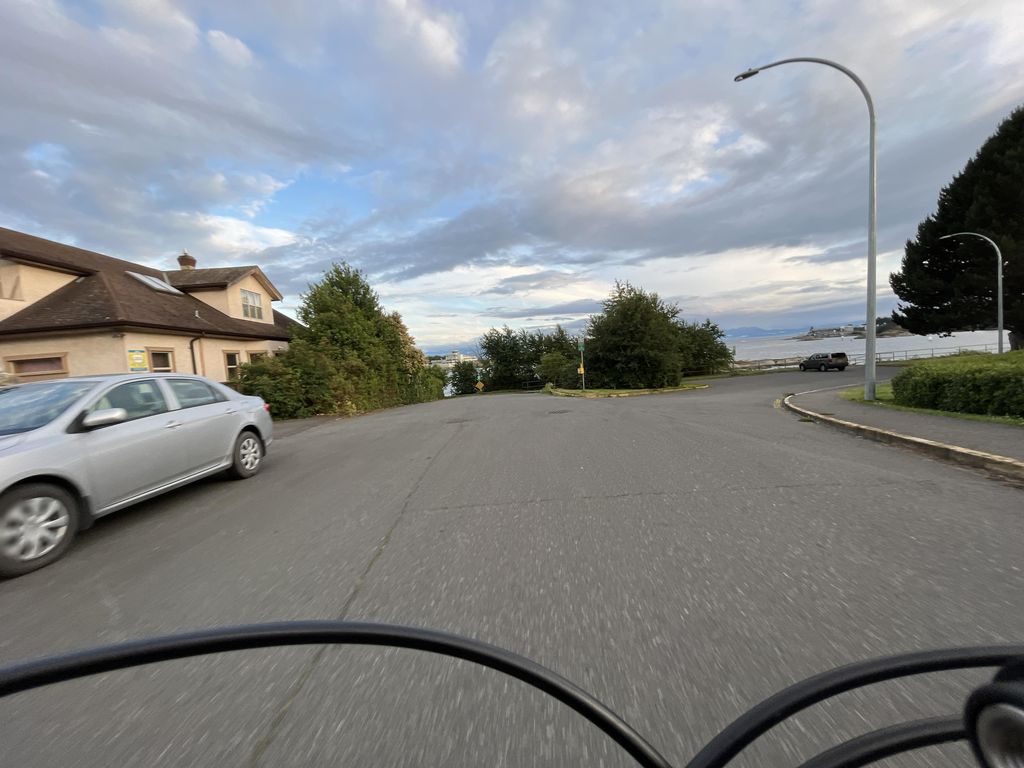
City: victoria